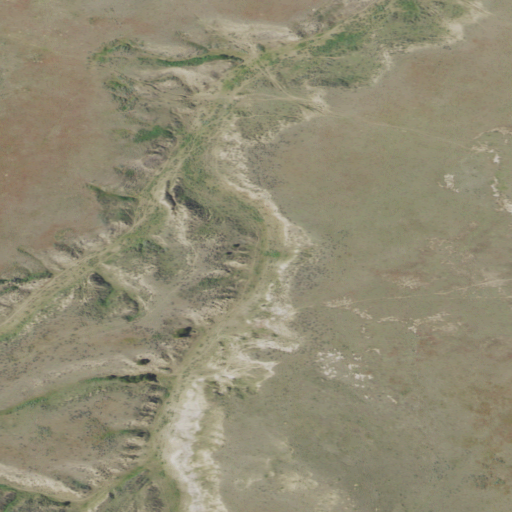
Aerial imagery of valley in Montana named Sheepcamp Draw containing shrub and grassland